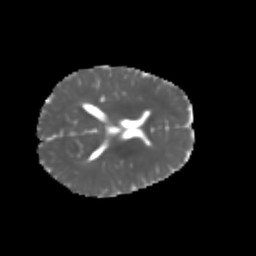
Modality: MD
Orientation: axial
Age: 6
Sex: male
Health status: healthy